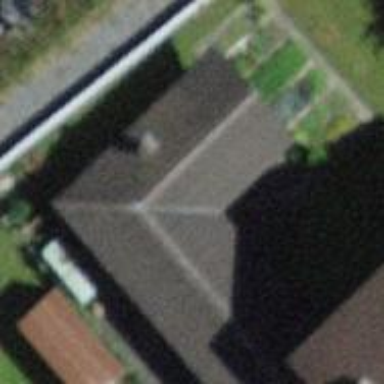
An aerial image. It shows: Gabled shed with roof made of roof tiles.